Question: I'm on building application,
What am trying to do is building calendar like expedia app.
Here's the screenshot:

Do you guys any idea what component should i use from base and what event should i use when select several box on that.
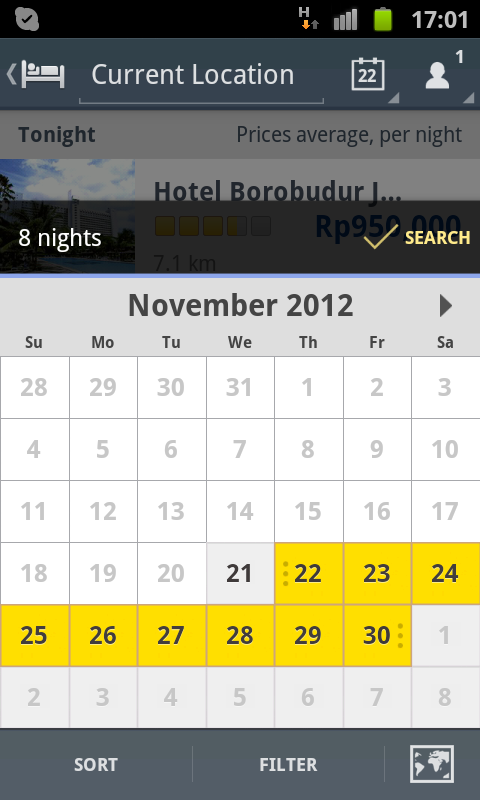
Answer: You can either chose to use the 4.0 calendarView backported to 2.1 (<URL>